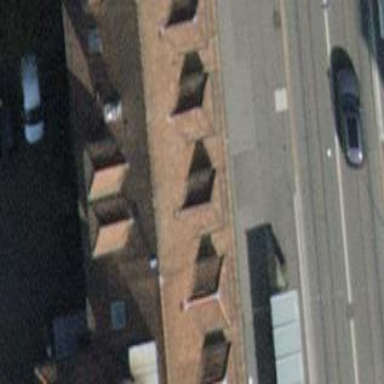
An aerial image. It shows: Apartments building with tiled roof.